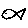
Label: fish